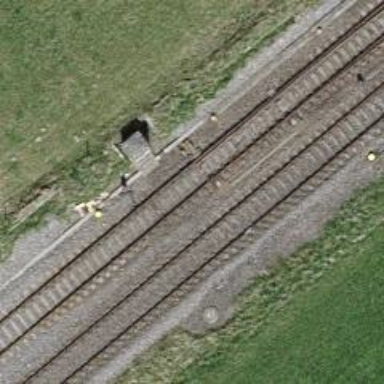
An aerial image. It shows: Single railway track with electrification through contact line.